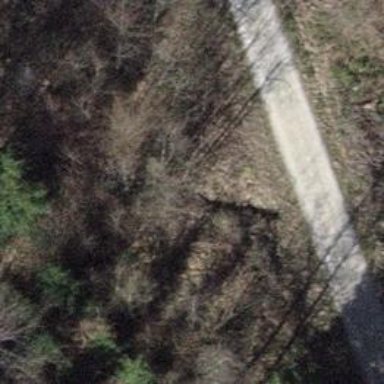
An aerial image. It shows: Culvert tunnel underneath ditch.